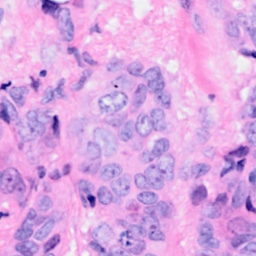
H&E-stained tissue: Breast